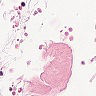
Metastatic tissue present: no